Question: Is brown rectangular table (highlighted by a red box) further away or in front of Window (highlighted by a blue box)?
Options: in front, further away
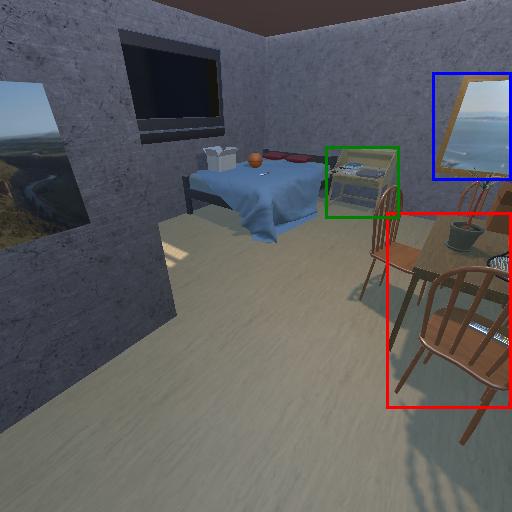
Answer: in front